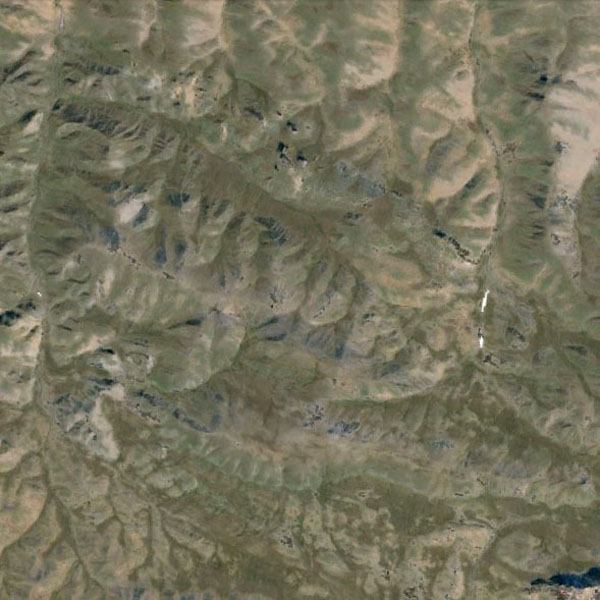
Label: Mountain